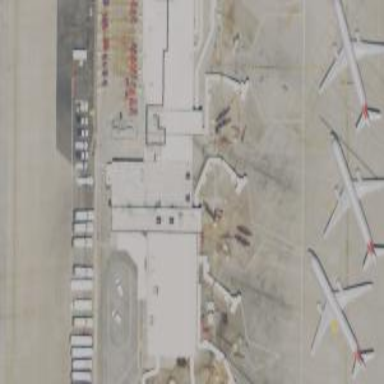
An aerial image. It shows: Airport gate.